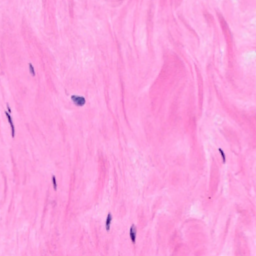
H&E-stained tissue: Breast